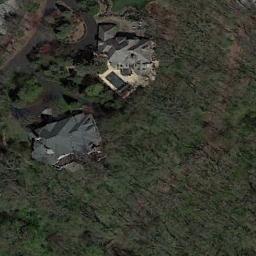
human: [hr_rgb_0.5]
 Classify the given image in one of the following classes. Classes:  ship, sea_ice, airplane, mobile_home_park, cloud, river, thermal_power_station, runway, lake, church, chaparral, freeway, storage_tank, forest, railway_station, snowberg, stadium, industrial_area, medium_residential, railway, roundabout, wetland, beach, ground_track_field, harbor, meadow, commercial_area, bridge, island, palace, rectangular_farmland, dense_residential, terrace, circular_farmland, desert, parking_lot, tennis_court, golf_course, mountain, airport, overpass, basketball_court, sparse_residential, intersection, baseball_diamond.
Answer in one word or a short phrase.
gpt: sparse_residential